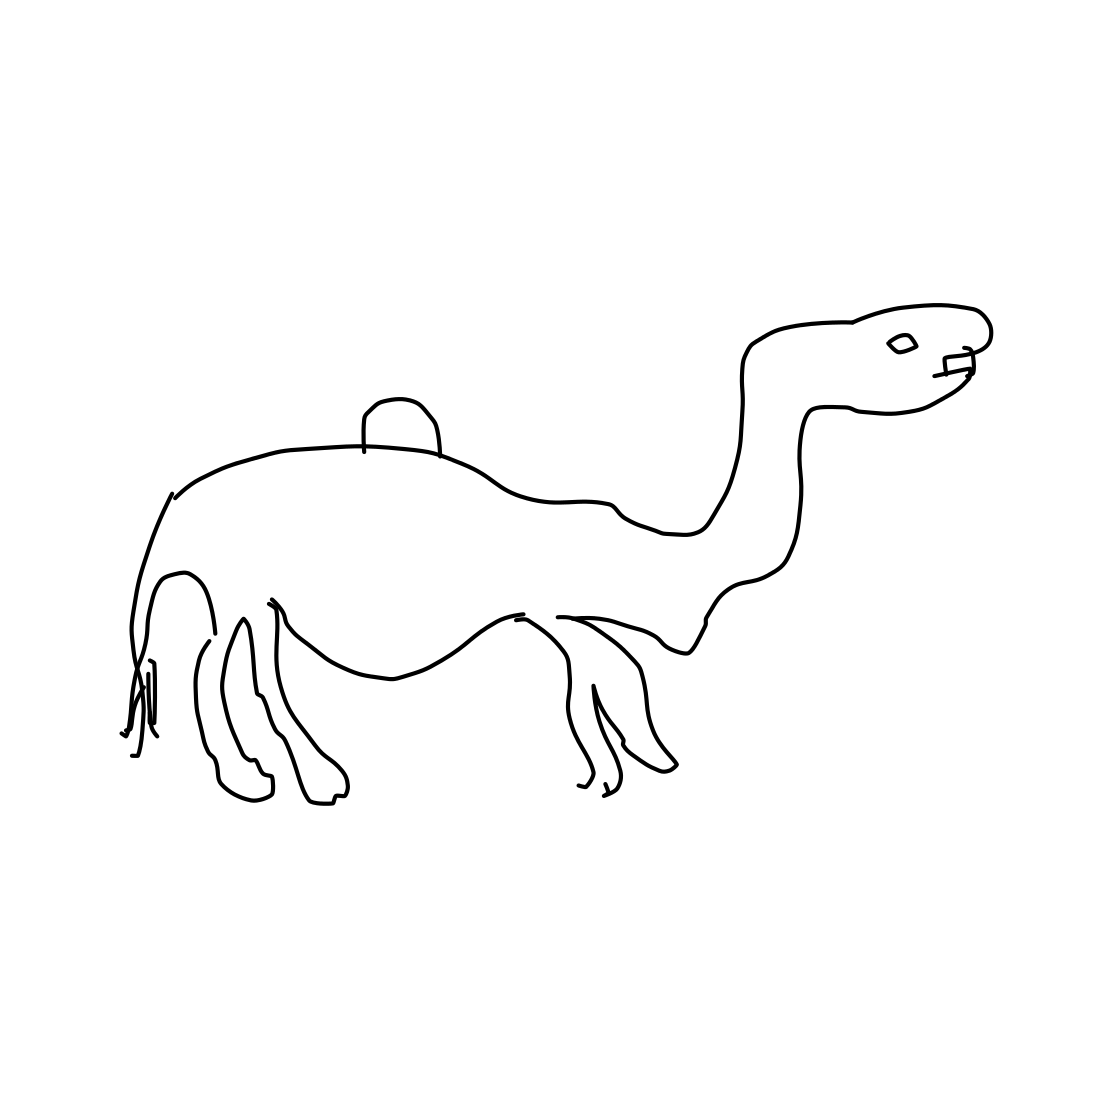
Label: camel